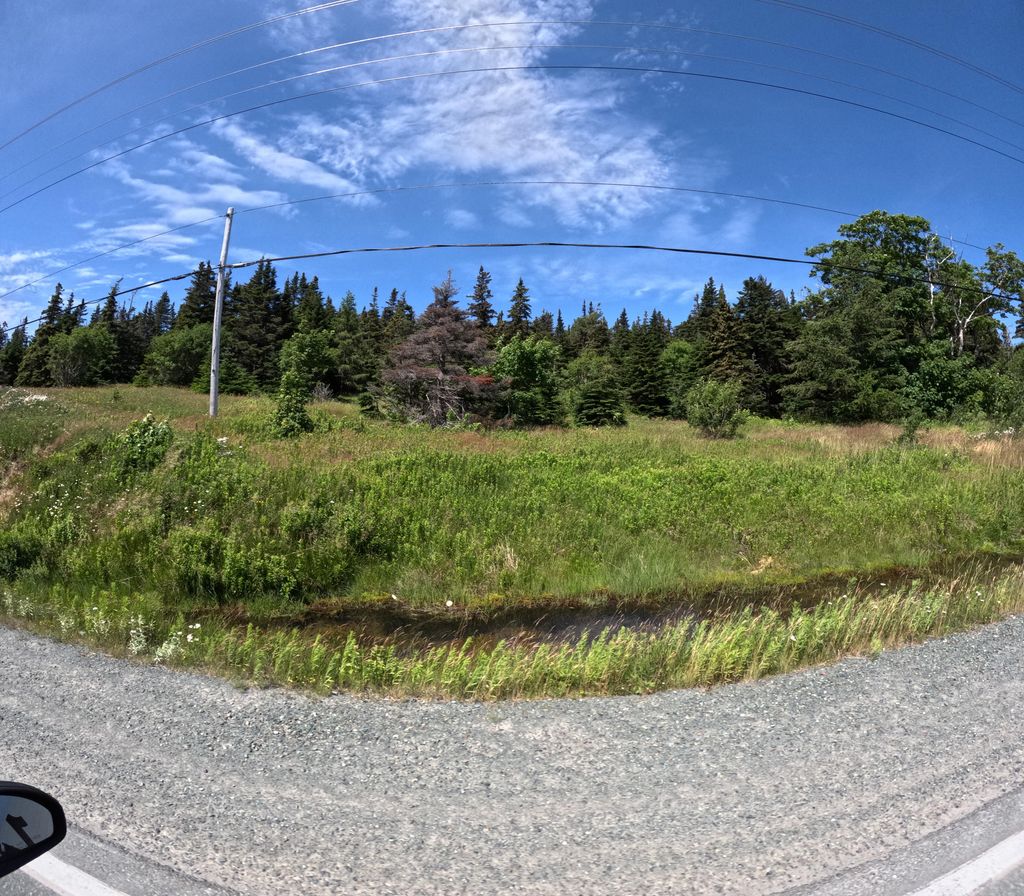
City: st_johns